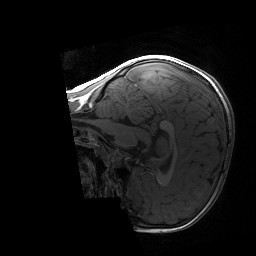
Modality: T1w
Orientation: sagittal
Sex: female
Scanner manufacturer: siemens
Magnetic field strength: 3 T
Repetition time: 1.9 s
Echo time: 0.00243 s